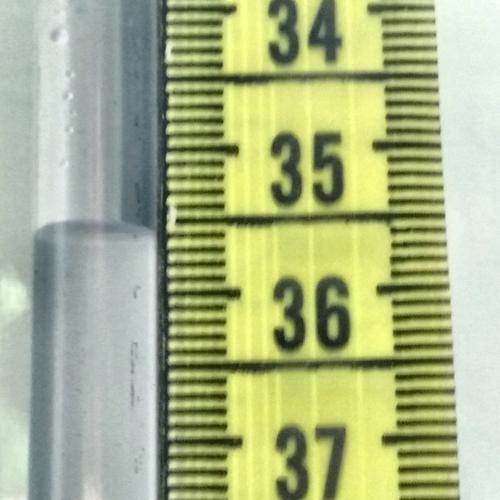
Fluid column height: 35.6 cm